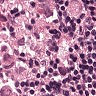
Metastatic tissue present: yes